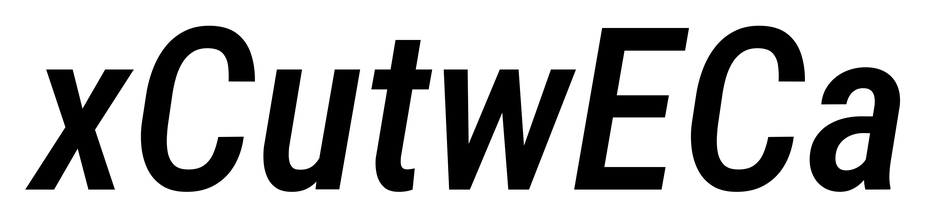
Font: Roboto-Italic_Condensed_Medium_Italic